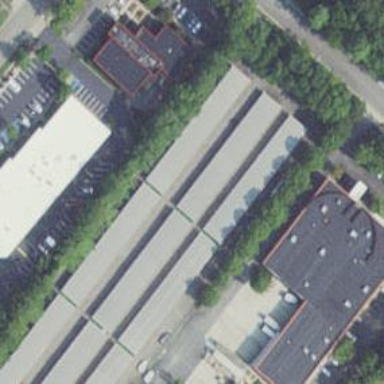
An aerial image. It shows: Commercial building.